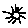
Label: sun